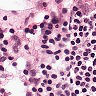
Metastatic tissue present: no